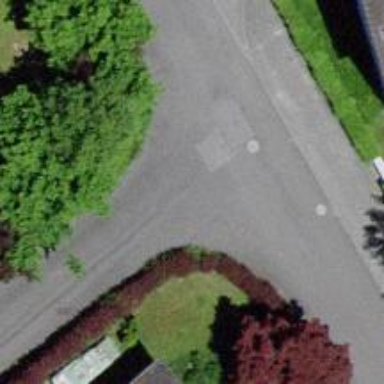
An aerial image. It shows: Service road.